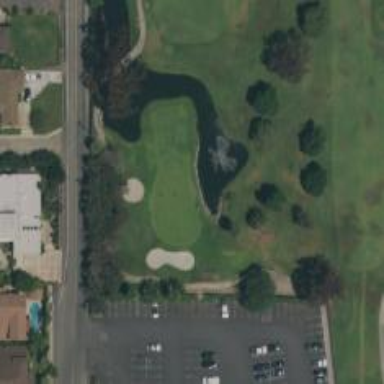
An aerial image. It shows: Picturesque scene of golf course with lateral water hazard.